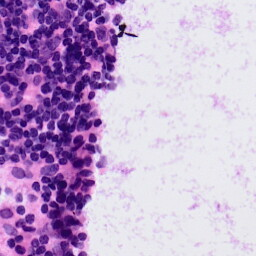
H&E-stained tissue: LymphNode